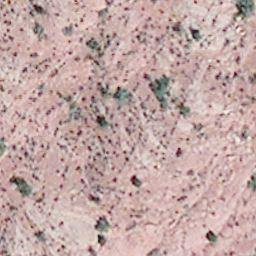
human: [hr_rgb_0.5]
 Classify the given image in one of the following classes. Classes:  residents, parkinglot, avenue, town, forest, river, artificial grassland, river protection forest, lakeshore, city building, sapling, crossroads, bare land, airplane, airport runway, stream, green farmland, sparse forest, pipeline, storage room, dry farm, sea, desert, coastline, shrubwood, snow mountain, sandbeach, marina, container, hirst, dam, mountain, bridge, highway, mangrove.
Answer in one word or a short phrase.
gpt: bare land